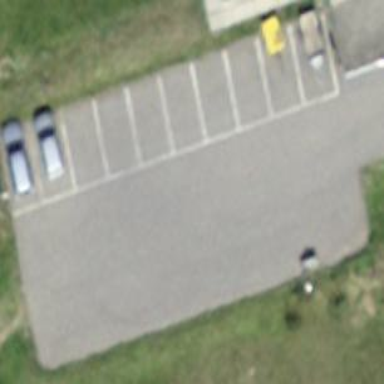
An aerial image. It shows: Parking area.